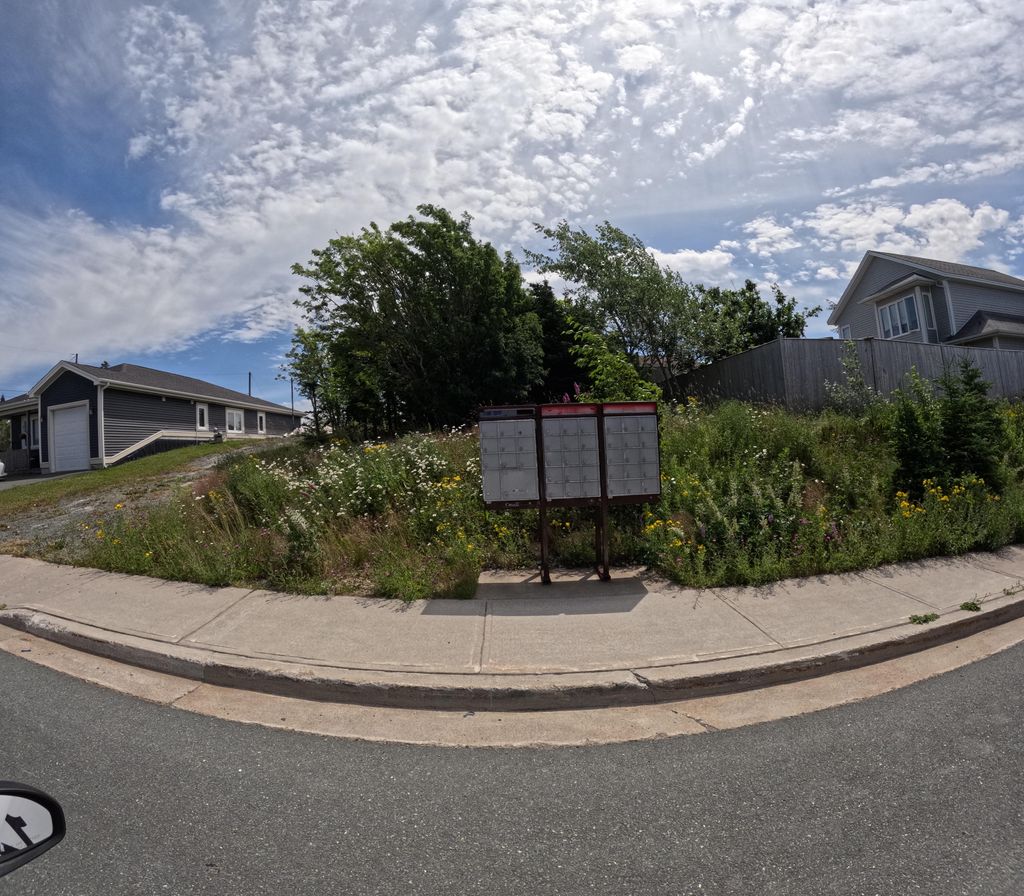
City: st_johns